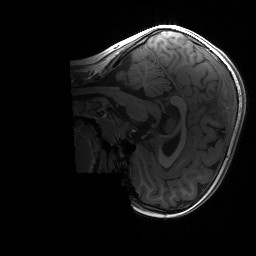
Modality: T1w
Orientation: sagittal
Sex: female
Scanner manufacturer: siemens
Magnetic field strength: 3 T
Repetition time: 1.9 s
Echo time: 0.00243 s